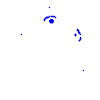
Particle: electron